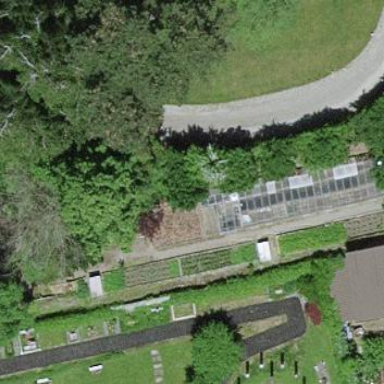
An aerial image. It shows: Greenhouse.